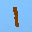
Label: 1